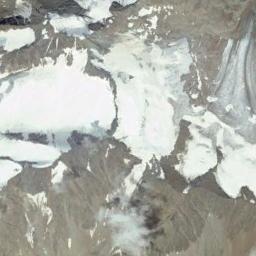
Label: snowberg